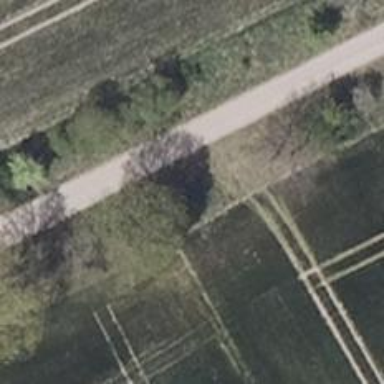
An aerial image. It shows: Row of deciduous broadleaved trees.